Question: I have an issue with writing text to an image under Python and PIL -
I'm able to write text to a png file, though not bold text. Could anyone provide an example of how to achieve this?
I thought the easiest solution was use a bold-variant of a text, but I'm unable to see anything in the Windows/font folder that supplies this - does this mean font types have a 'bold attribute' that is T/F?:

Code I'm using:
'''
import PIL
from PIL import ImageFont
from PIL import Image
from PIL import ImageDraw
# font = ImageFont.truetype("Arial-Bold.ttf",14)
font = ImageFont.truetype("Arial.ttf",14)
img=Image.new("RGBA", (500,250),(255,255,255))
draw = ImageDraw.Draw(img)
draw.text((0, 0),"This is a test",(0,0,0),font=font)
draw = ImageDraw.Draw(img)
img.save("a_test.png")
'''
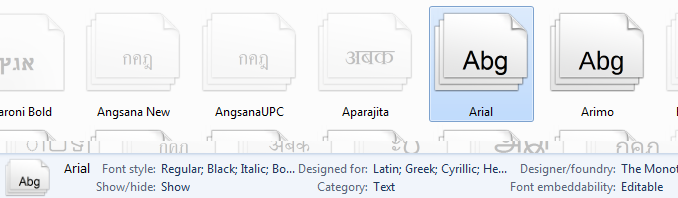
Answer: You aren't looking at actual font files in the control panel (explorer magically turns into the font viewer control panel when in the Windows/fonts folder as well), they are grouped by family for your convenience. Double click the family to see the fonts in the family:

Then right-click and choose properties to find the file name: